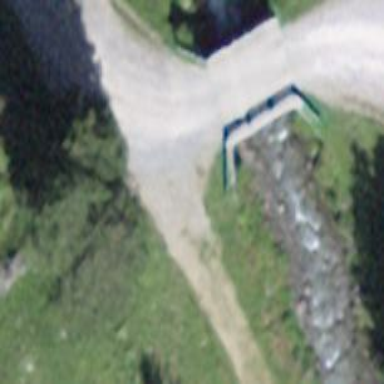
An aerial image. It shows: Path on bridge.